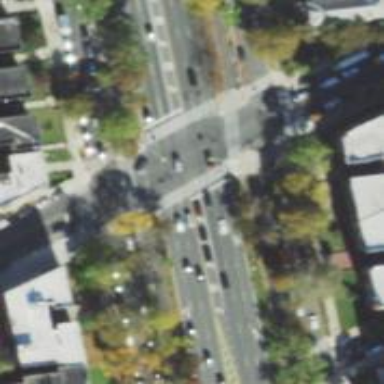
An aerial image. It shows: Crossing on the road.